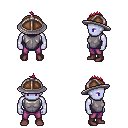
a pixel art fantasy rpg character, male body template, dark elf, purple skin, steel chest armor, magenta pants, ruby red mohawk hairstyle, chain helm, maroon shoes, four views (front, back, left, right), 2x2 character sprite sheet, small pixel art, hard edges, no anti-aliasing